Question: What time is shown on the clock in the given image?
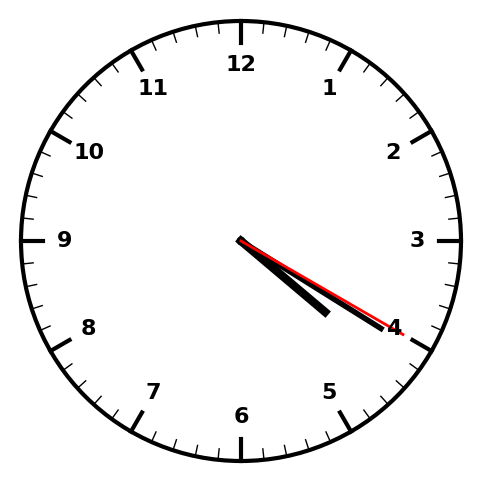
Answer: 04:20:20